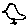
Label: bird